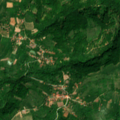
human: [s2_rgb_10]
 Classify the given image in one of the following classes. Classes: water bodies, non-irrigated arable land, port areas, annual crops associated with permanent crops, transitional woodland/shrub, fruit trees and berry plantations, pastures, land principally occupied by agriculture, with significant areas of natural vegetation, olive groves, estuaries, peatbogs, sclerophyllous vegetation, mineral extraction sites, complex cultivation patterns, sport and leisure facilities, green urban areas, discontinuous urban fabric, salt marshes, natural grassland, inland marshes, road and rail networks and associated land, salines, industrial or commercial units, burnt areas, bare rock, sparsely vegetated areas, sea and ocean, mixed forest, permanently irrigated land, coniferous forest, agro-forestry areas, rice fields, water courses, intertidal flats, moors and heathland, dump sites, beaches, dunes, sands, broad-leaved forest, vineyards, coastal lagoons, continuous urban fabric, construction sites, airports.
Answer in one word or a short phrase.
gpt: complex cultivation patterns, land principally occupied by agriculture, with significant areas of natural vegetation, broad-leaved forest